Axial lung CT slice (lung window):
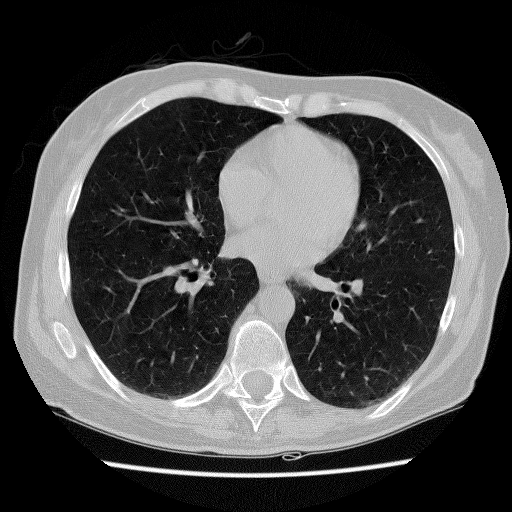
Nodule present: no